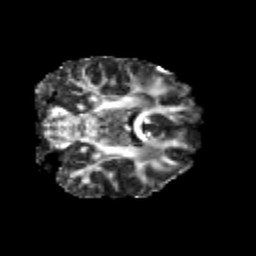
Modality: FA
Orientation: coronal
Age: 25
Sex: female
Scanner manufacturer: siemens
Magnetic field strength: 3 T
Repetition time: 3.5 s
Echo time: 0.113 s